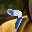
Label: 7